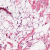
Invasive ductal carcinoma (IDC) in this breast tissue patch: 0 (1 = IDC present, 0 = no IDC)